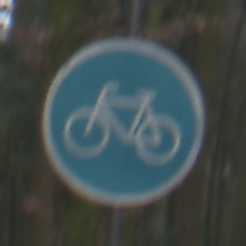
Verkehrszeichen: Radweg
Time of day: Midday
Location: Outdoor (Nature)
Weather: Overcast
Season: NotSpecified
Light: Natural